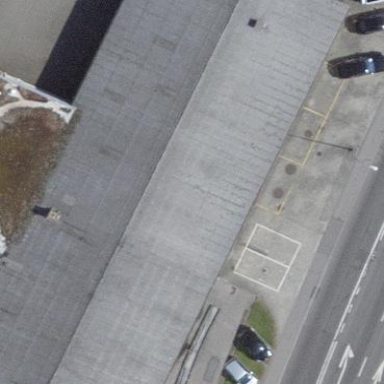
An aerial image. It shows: Building that houses car shop.